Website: lowes
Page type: cart
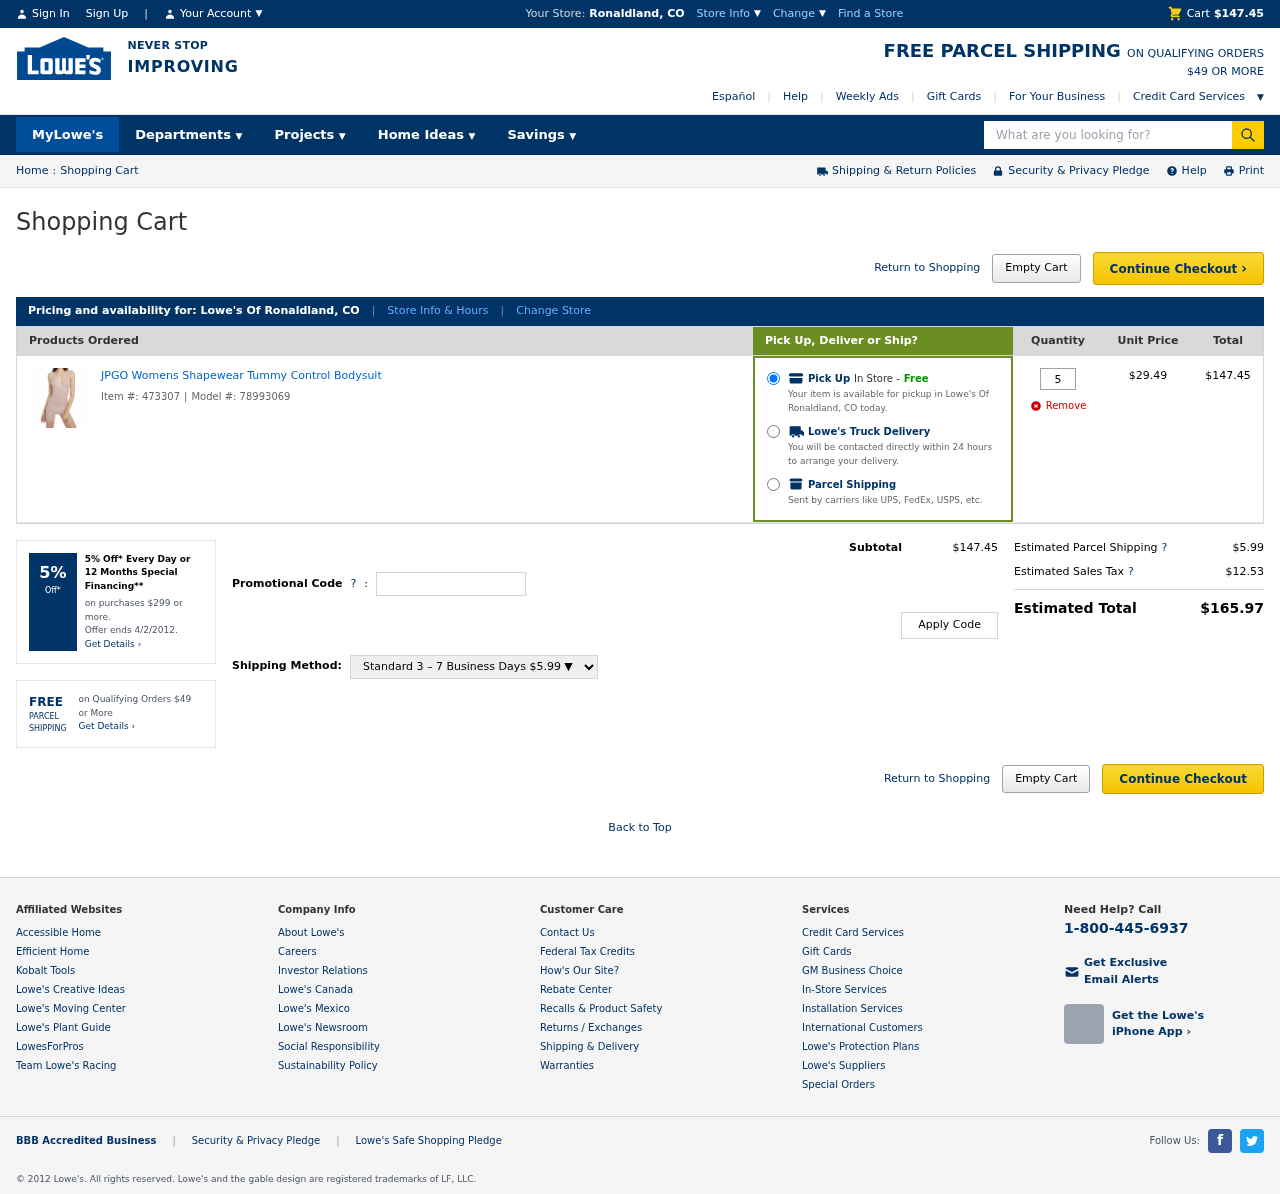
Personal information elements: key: PII_CITY_STATE
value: Ronaldland, CO
Product elements: key: PRODUCT1_NAME
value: JPGO Womens Shapewear Tummy Control Bodysuit
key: PRODUCT1_PRICE
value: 29.49
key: PRODUCT1_QUANTITY
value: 5
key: PRODUCT1_ITEM_NUMBER
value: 473307
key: PRODUCT1_MODEL_NUMBER
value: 78993069
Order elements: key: ORDER_SUBTOTAL
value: $147.45
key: ORDER_ITEM_TOTAL
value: $147.45
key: ORDER_SHIPPING
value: $5.99
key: ORDER_TAX
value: $12.53
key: ORDER_TOTAL
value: $165.97
Search elements: key: HEADER_SEARCH
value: What are you looking for?